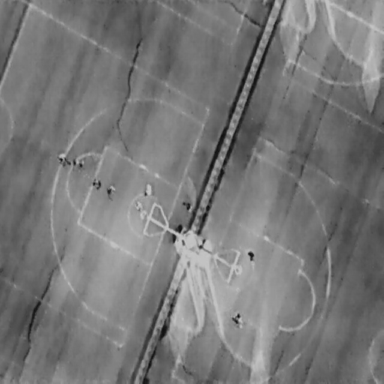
There are eight People in the infrared image.